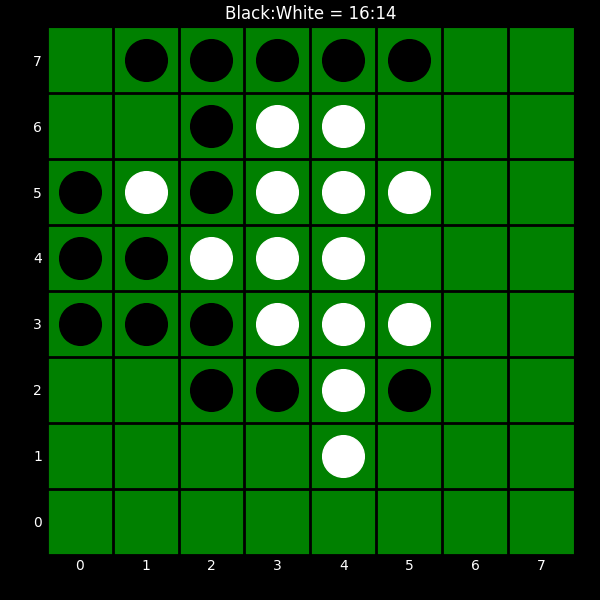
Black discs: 16
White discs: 14